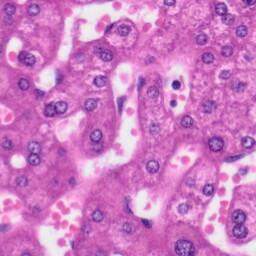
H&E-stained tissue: Liver